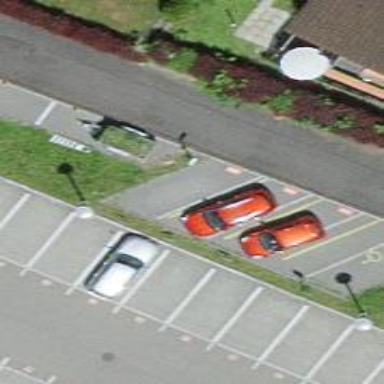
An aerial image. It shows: Car-sharing service available at this location.